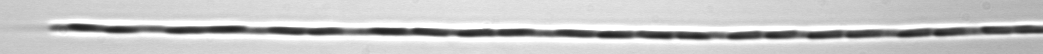
Label: Leptocylindrus